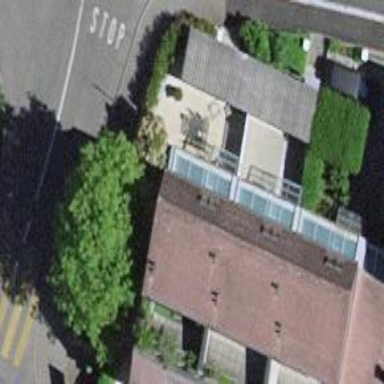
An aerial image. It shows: Terrace building with saltbox-shaped roof.